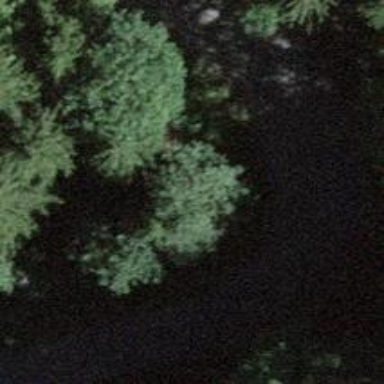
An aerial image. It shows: Culvert tunnel.